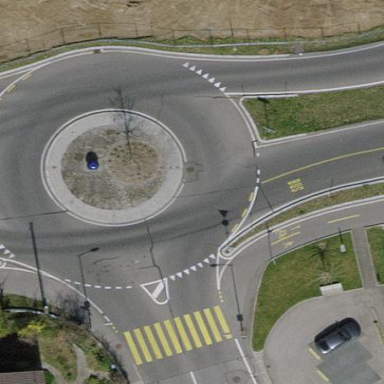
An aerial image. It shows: Primary highway with asphalt surface leading to roundabout.